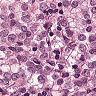
Metastatic tissue present: yes